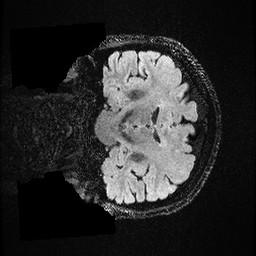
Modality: FLAIR
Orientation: coronal
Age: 48
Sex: female
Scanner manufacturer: ge
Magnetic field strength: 3 T
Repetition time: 4.802 s
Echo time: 0.1169 s